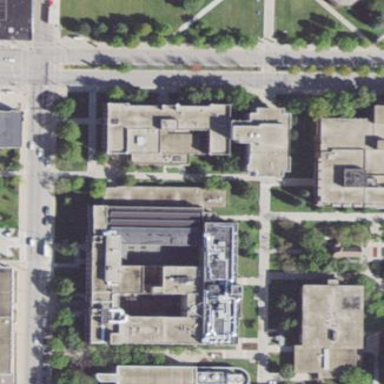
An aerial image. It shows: University building.